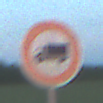
Verkehrszeichen: VerbotFuerKraftfahrzeugeUeberDreiKommaFuenfTonnen
Umgebung: Outdoor, Nature
Tageszeit: SunriseSunset
Wetter: PartlyCloudy
Licht: Natural
Jahreszeit: NotSpecified
Kontrast: MediumContrast